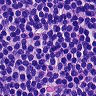
Metastatic tissue present: no